Question: I create a filter and it works fine but my richfaces doesn't work correctly anymore, here is my 'web.xml:'
'''
<?xml version="1.0" encoding="UTF-8"?>
<web-app xmlns:xsi="http://www.w3.org/2001/XMLSchema-instance"
xmlns="http://java.sun.com/xml/ns/javaee" xmlns:web="http://java.sun.com/xml/ns/javaee/web-app_2_5.xsd"
xsi:schemaLocation="http://java.sun.com/xml/ns/javaee http://java.sun.com/xml/ns/javaee/web-app_3_0.xsd"
id="WebApp_ID" version="3.0">
<display-name>SuaParte</display-name>
<welcome-file-list>
<welcome-file>index.xhtml</welcome-file>
</welcome-file-list>
<context-param>
<param-name>javax.faces.PROJECT_STAGE</param-name>
<param-value>Development</param-value>
</context-param>
<context-param>
<param-name>javax.faces.STATE_SAVING_METHOD</param-name>
<param-value>server</param-value>
</context-param>
<context-param>
<param-name>org.richfaces.SKIN</param-name>
<param-value>blueSky</param-value>
</context-param>
<context-param>
<param-name>org.richfaces.CONTROL_SKINNING</param-name>
<param-value>enable</param-value>
</context-param>
<filter>
<display-name>RichFaces Filter</display-name>
<filter-name>richfaces</filter-name>
<filter-class>org.ajax4jsf.Filter</filter-class>
</filter>
<filter-mapping>
<filter-name>richfaces</filter-name>
<servlet-name>Faces Servlet</servlet-name>
<dispatcher>REQUEST</dispatcher>
<dispatcher>FORWARD</dispatcher>
<dispatcher>INCLUDE</dispatcher>
</filter-mapping>
<context-param>
<param-name>com.sun.faces.disableVersionTracking</param-name>
<param-value>true</param-value>
</context-param>
<context-param>
<param-name>javax.faces.INTERPRET_EMPTY_STRING_SUBMITTED_VALUES_AS_NULL</param-name>
<param-value>true</param-value>
</context-param>
<servlet>
<servlet-name>Faces Servlet</servlet-name>
<servlet-class>javax.faces.webapp.FacesServlet</servlet-class>
<load-on-startup>1</load-on-startup>
</servlet>
<servlet-mapping>
<servlet-name>Faces Servlet</servlet-name>
<url-pattern>*.xhtml</url-pattern>
</servlet-mapping>
<filter>
<filter-name>LoginFilter</filter-name>
<filter-class>filter.LoginFilter</filter-class>
</filter>
<filter-mapping>
<filter-name>LoginFilter</filter-name>
<servlet-name>Faces Servlet</servlet-name>
</filter-mapping>
</web-app>
'''
I also try the @BalusC suggestion <URL>, changing the web.xml to:
'''
<filter>
<filter-name>LoginFilter</filter-name>
<filter-class>filter.LoginFilter</filter-class>
</filter>
<filter-mapping>
<filter-name>LoginFilter</filter-name>
<url-pattern>/secured/*</url-pattern>
</filter-mapping>
'''
And change the *.xhtml files to a 'secured' folder :

But this way the filter doesn't work anymore.
How can I make the richfaces work with my filter ?
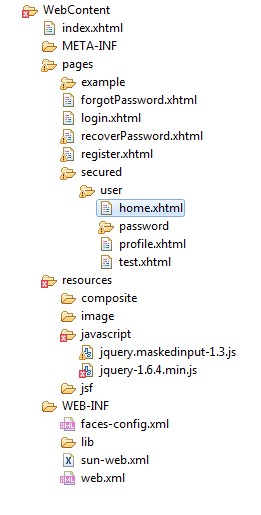
Answer: RichFaces resources are also passed through the 'FacesServlet' and thus also through your security filter. You need to add an extra 'if' check to bypass resource requests (read: CSS/JS/image requests done by '<h:outputStylesheet>', '<h:outputScript>', '<h:graphicImage>', etc, either explicitly declared in markup or implicitly added by JSF/RichFaces).
'''
String uri = ((HttpServletRequest) request).getRequestURI();
// Ignore JSF2/RF4 resources (which are also mapped on FacesServlet).
if (uri.startsWith(ResourceHandler.RESOURCE_IDENTIFIER) || uri.startsWith(ResourceHandlerImpl.RICHFACES_RESOURCE_IDENTIFIER)) {
chain.doFilter(request, response);
return;
}
// ...
'''
with
'''
import javax.faces.application.ResourceHandler;
import org.richfaces.resource.ResourceHandlerImpl;
'''
As to why your '/secured/*' mapping doesn't work is because you've one extra '/pages' path there in your folder structure. The filter should then be mapped on '/pages/secured/*'.